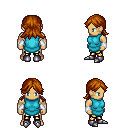
a pixel art fantasy rpg character, male body template, human, tanned skin, teal tunic, gold greaves, brunette loose hair, white cloth bracers, metal boots, four views (front, back, left, right), 2x2 character sprite sheet, small pixel art, hard edges, no anti-aliasing